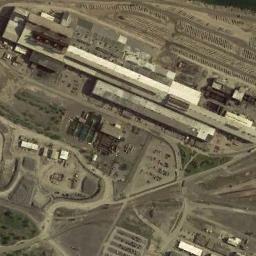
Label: industrial_area